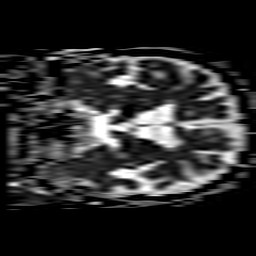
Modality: ADC
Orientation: coronal
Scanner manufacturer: philips
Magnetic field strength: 3 T
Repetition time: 3.593 s
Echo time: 0.076 s